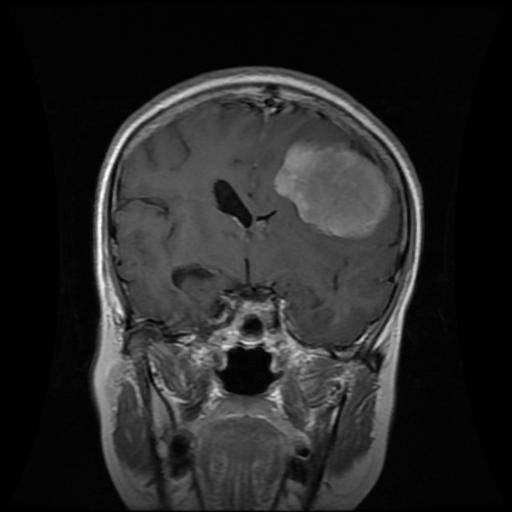
Label: meningioma